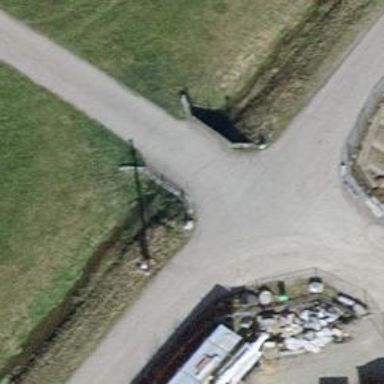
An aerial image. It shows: Unclassified road with asphalt surface.